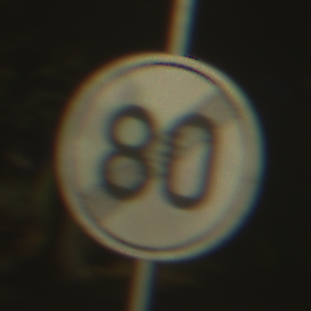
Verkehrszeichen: EndeGeschwindigkeit80
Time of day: SunriseSunset
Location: Outdoor (Nature)
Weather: PartlyCloudy
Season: NotSpecified
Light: Natural